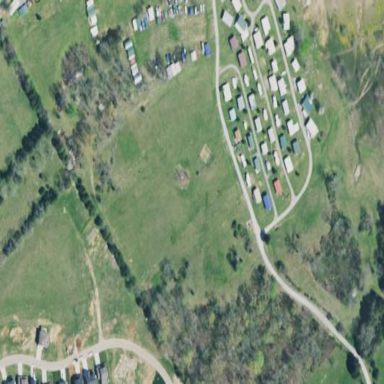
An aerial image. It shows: Caravan site for tourism.